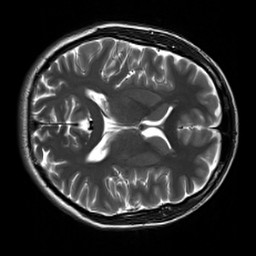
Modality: T2w
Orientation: axial
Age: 30
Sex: male
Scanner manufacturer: siemens
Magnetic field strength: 3 T
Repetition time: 7 s
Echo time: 0.09 s